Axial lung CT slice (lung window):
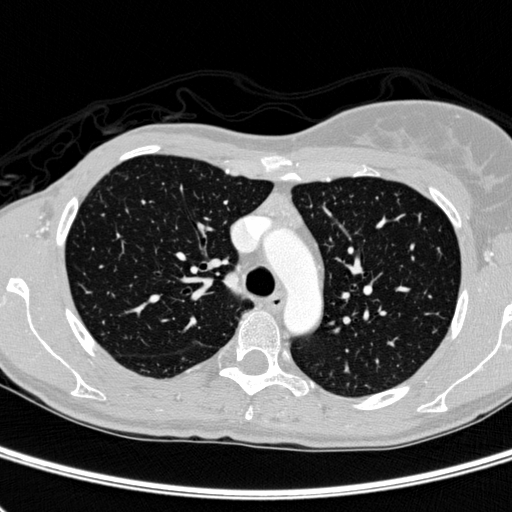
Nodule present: no